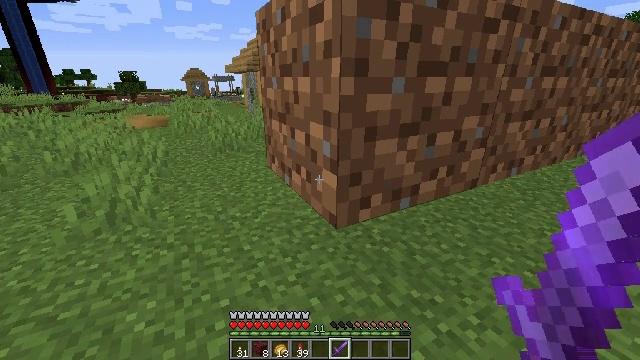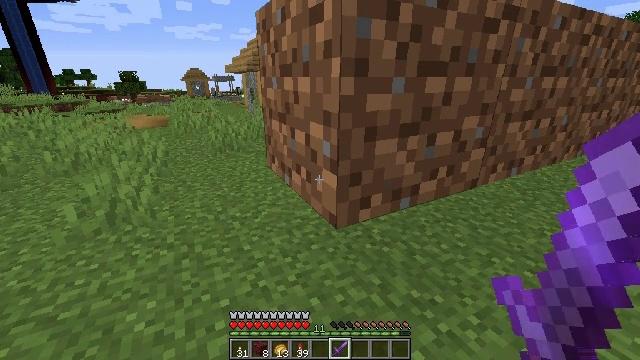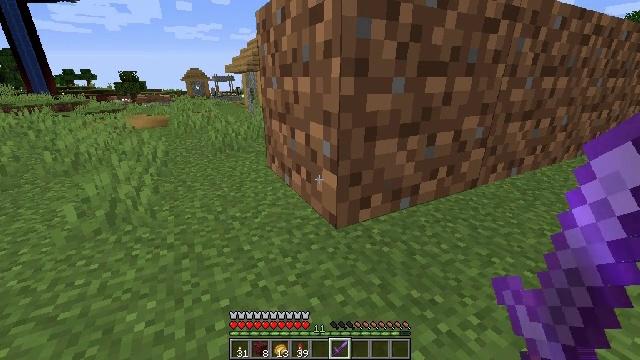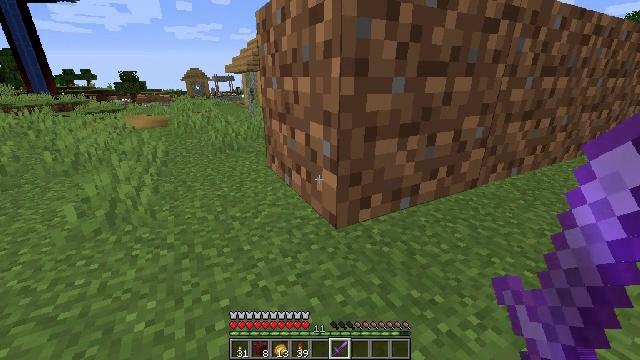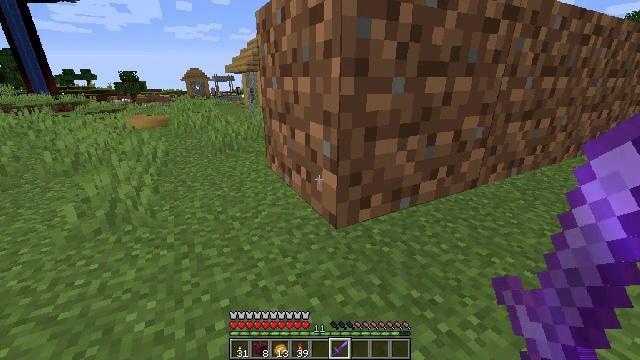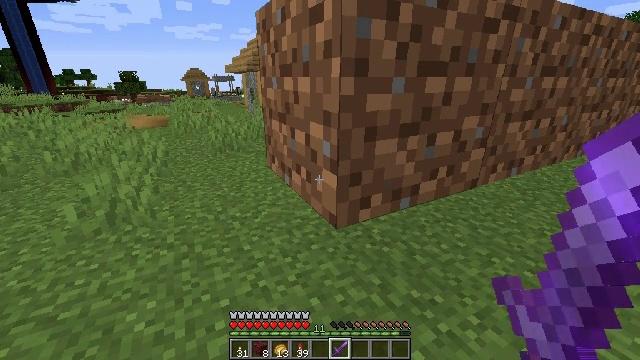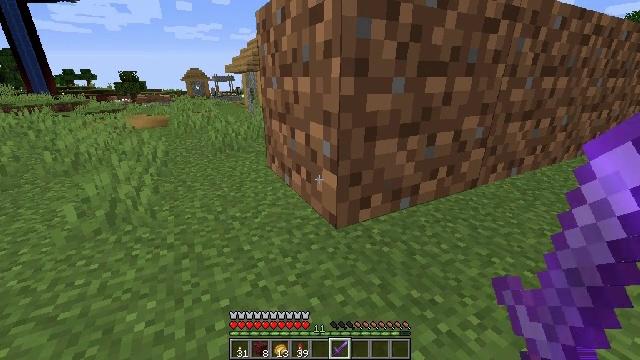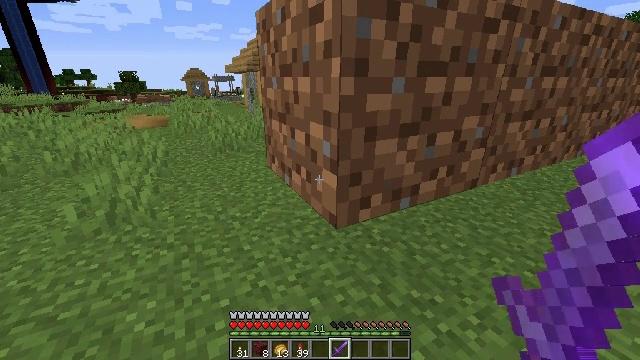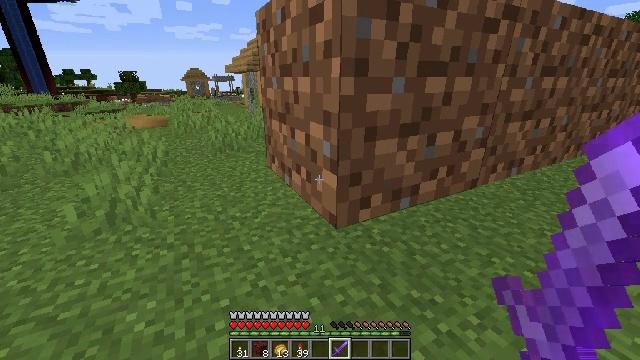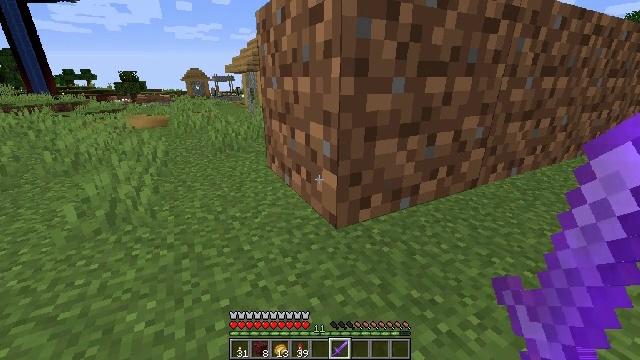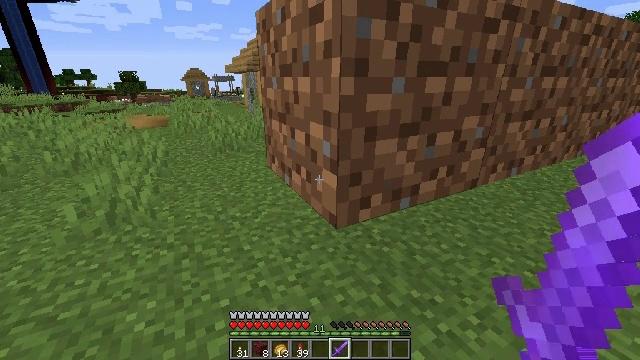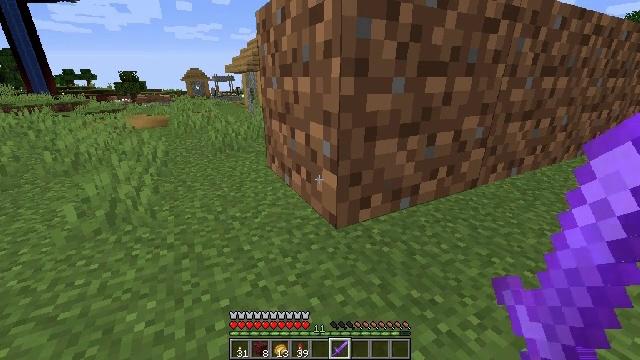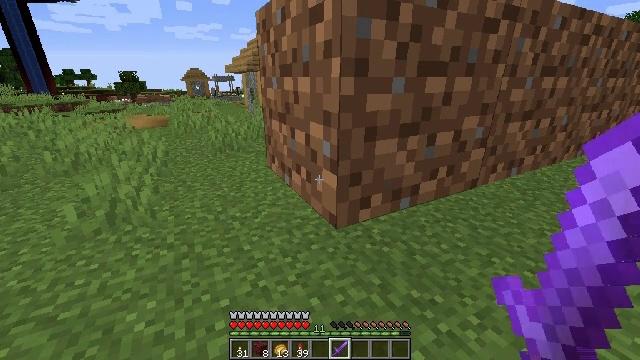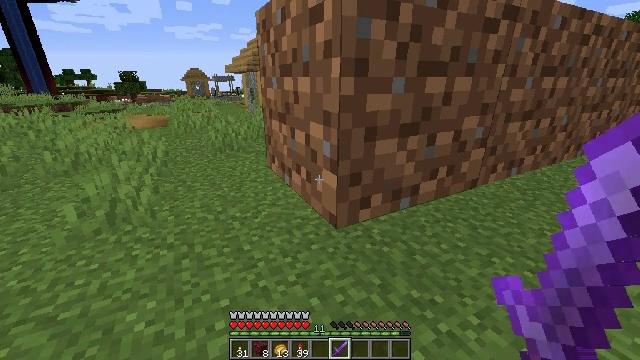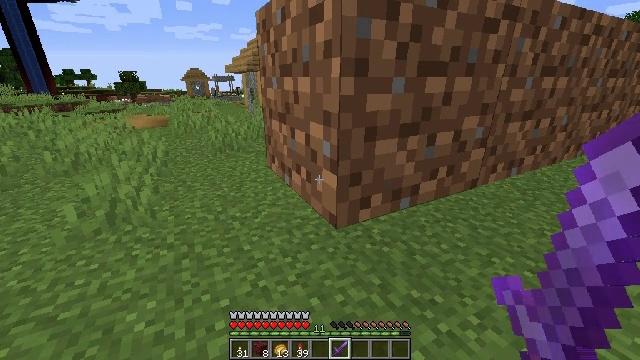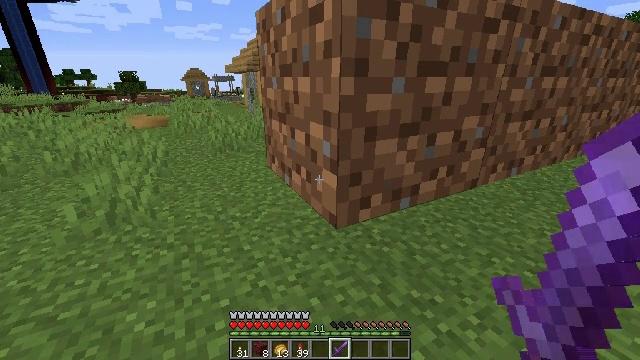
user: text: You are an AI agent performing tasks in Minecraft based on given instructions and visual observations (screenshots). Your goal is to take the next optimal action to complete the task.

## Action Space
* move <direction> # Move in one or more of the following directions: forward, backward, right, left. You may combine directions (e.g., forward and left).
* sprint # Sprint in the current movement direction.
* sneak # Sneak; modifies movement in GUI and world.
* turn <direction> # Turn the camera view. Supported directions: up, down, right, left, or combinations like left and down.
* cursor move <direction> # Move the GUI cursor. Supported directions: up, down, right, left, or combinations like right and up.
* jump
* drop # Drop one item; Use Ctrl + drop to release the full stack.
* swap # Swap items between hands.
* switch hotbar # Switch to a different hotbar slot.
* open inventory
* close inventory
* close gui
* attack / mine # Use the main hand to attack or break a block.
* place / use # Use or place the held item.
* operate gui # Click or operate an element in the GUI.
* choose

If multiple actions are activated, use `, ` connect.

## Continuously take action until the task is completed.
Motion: motion action
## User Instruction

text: craft item air
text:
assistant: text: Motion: no_op
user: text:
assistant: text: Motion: no_op
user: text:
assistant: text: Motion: no_op
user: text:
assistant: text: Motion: no_op
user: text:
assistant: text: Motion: no_op
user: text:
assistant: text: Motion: no_op
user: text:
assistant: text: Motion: no_op
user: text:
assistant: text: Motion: no_op
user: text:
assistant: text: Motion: no_op
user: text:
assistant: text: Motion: no_op
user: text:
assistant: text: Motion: no_op
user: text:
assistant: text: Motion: no_op
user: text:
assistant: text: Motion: no_op
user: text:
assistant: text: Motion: no_op
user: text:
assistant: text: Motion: no_op
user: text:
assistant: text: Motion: no_op
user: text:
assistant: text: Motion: no_op
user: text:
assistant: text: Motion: no_op
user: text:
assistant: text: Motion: no_op
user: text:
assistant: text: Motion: no_op
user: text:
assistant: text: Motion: no_op
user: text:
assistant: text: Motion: no_op
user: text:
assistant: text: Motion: no_op
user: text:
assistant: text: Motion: no_op
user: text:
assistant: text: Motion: no_op
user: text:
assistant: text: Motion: no_op
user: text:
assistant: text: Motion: no_op
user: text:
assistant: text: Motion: no_op
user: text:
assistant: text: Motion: no_op
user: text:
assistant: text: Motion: no_op